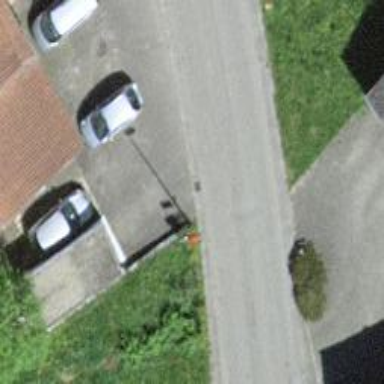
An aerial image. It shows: Post box.